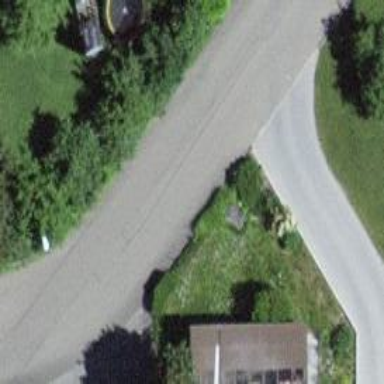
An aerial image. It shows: Smooth asphalt road in residential area.